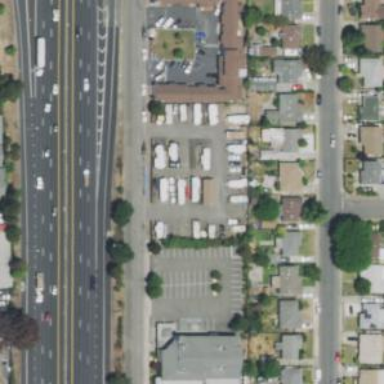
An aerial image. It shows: Residential area known as trailer park.